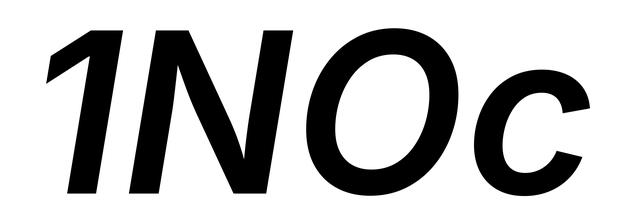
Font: Inter-Italic_SemiBold_Italic